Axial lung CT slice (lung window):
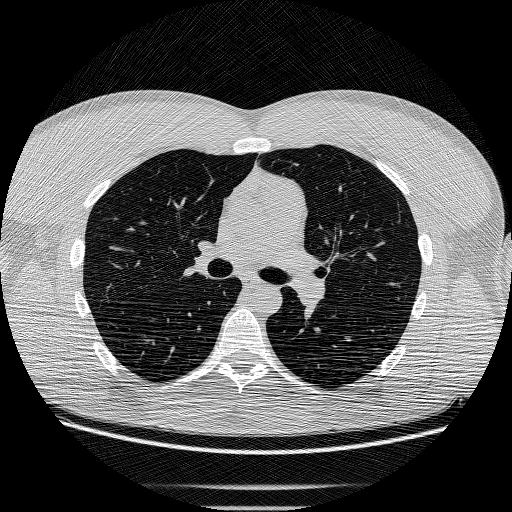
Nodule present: no